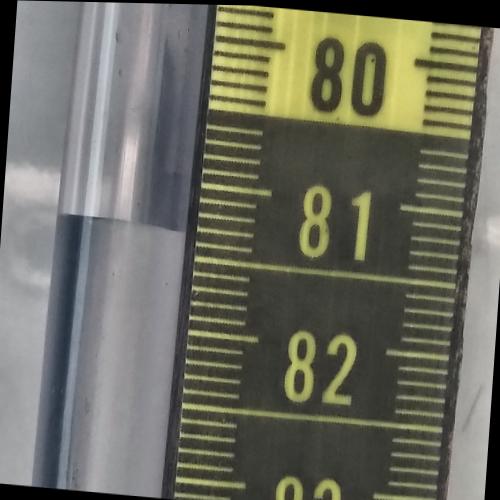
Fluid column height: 81.3 cm